Interaction volume radius: 10 \u00c5
Interaction volume height: 20 \u00c5
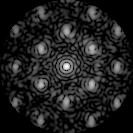
Disorder parameter: 0.4453